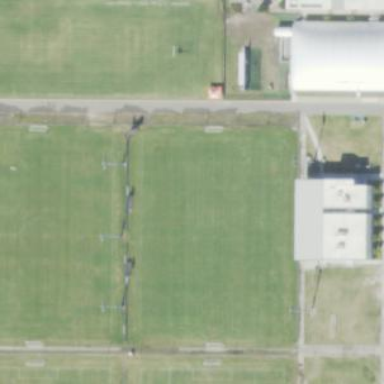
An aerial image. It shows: Soccer pitch for leisure land activities.